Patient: sex F, age 73
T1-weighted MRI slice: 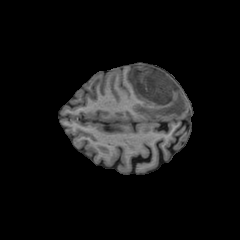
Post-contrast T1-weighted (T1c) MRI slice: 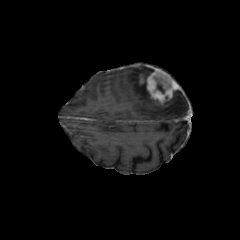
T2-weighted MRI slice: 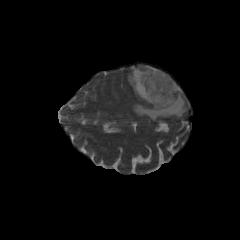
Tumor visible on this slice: yes
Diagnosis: Glioblastoma, IDH-wildtype
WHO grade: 4